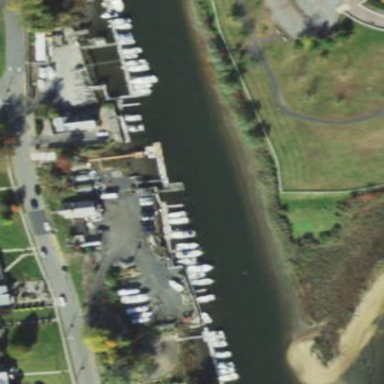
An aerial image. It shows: Marina on leisure land.